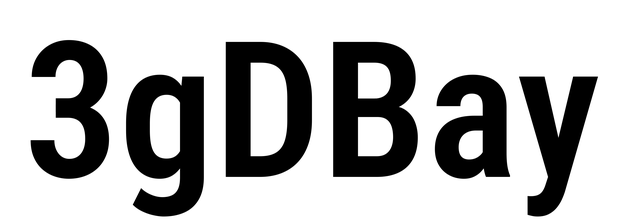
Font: Roboto_Condensed_SemiBold